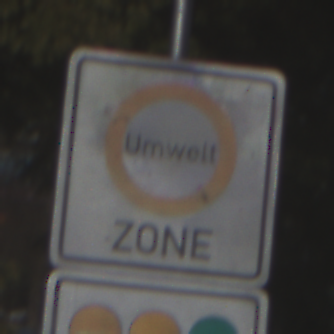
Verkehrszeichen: BeginnUmweltzone
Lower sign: FreistellungVomVerkehrsverbot1
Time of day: MorningAfternoon
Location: Outdoor (Special)
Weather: Clear
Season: Winter
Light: Natural